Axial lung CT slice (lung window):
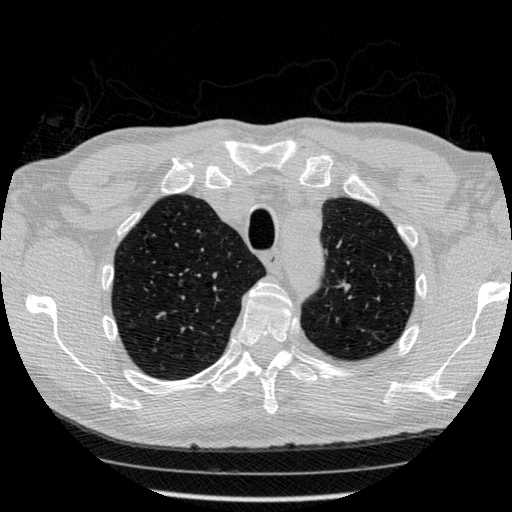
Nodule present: no